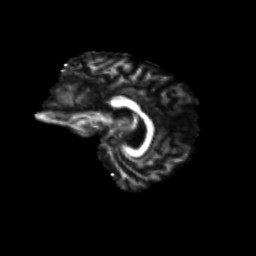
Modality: FA
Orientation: sagittal
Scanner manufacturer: siemens
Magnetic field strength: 3 T
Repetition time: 9.2 s
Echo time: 0.084 s